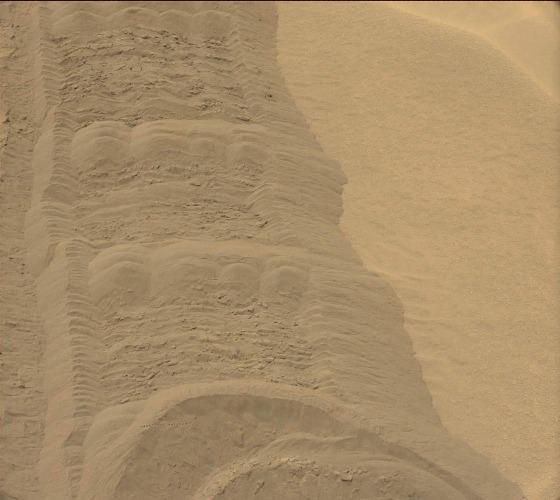
Terrain classes present: Gravel / Sand / Soil, Track